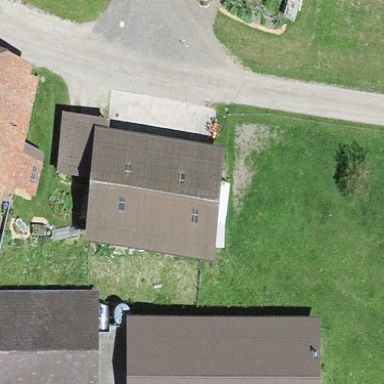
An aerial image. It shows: Shed building.